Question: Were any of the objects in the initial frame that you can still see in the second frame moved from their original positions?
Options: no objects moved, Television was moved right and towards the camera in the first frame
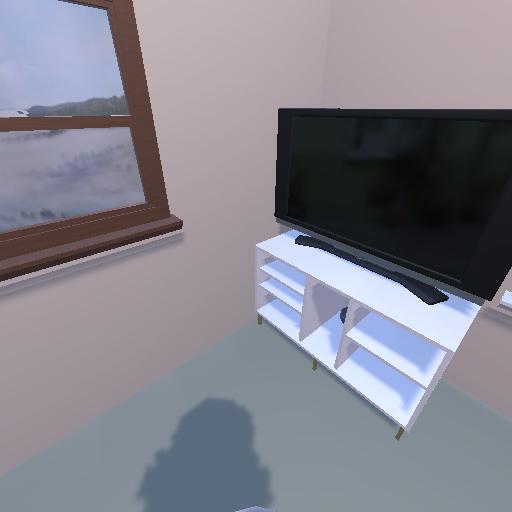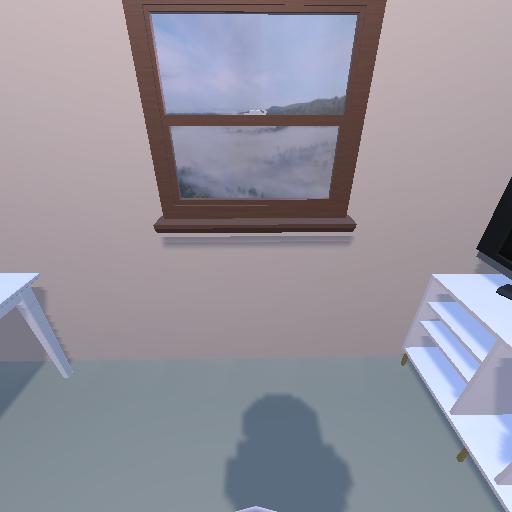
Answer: no objects moved